Field crop: maize
Growth stage: 2
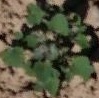
Species: chenopodium